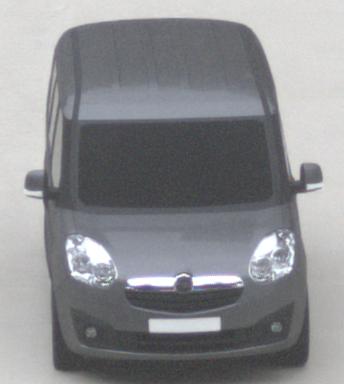
Make: Opel
Model: Combo Combi L1H1 1.4
Detailed model: Combo (D) Combi
Model produced from: 2012/01
Model produced until: 2013/11
Doors: 5
Color: gray
Road condition: dry road
Daytime: morning or afternoon
Contrast: low contrast